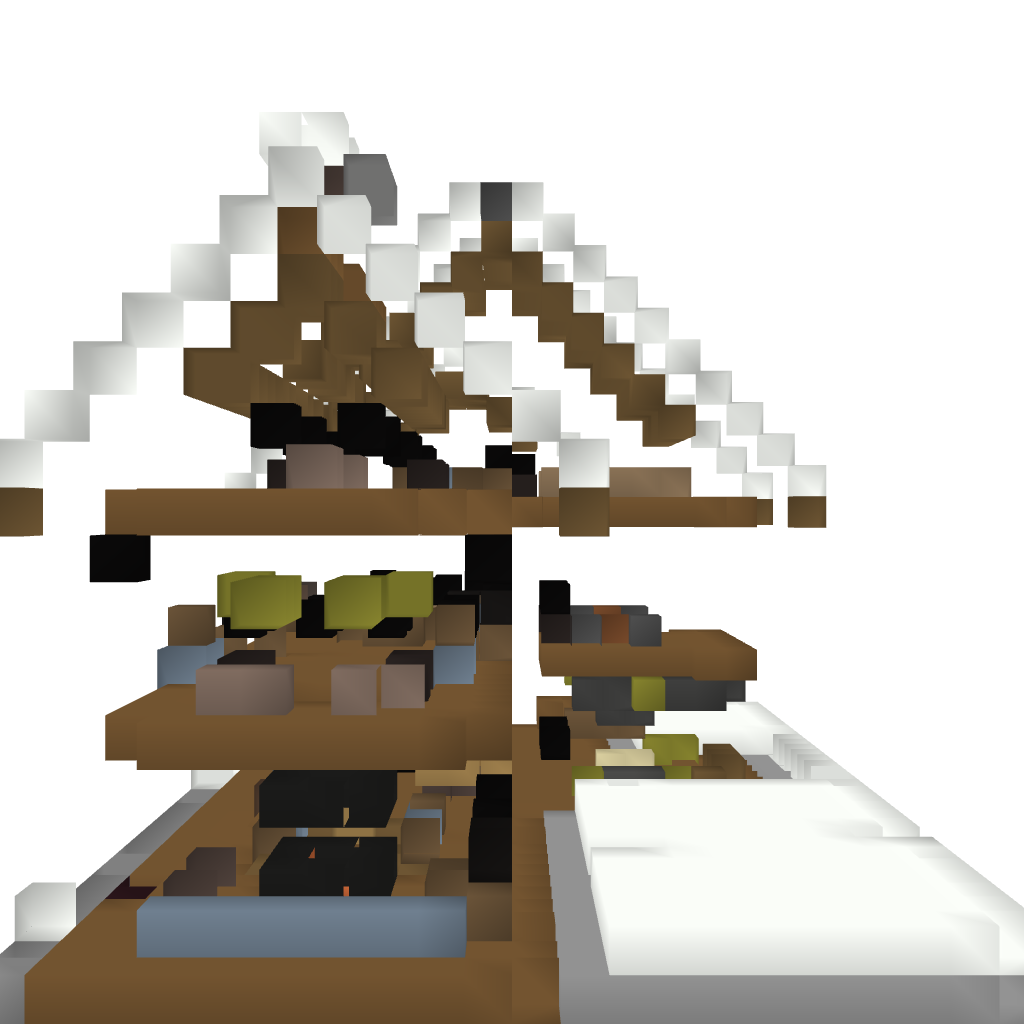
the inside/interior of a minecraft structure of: Wood Cottage